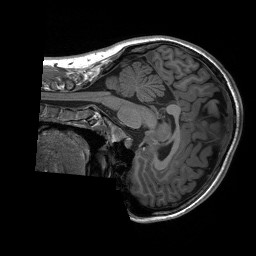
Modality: T1w
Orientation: sagittal
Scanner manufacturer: siemens
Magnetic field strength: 3 T
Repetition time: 2.3 s
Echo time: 0.00207 s